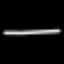
Label: line